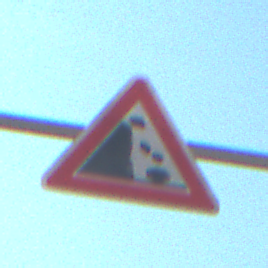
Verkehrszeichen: SteinschlagLinks
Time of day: Midday
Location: Outdoor (Nature)
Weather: Clear
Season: NotSpecified
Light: Natural